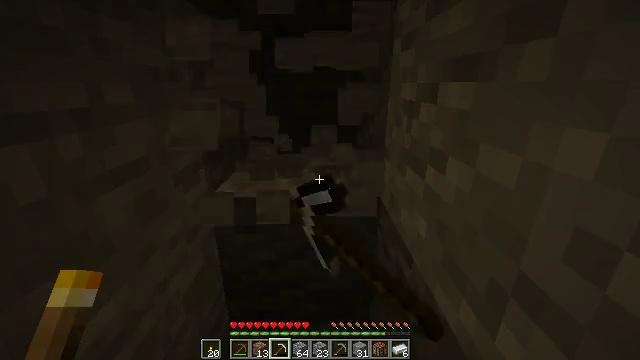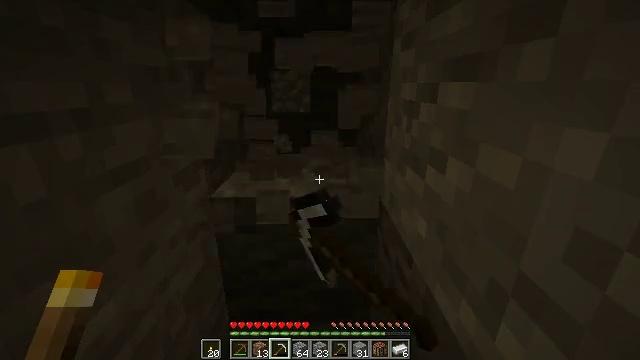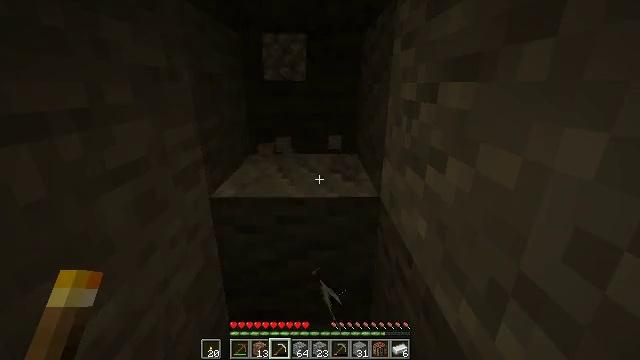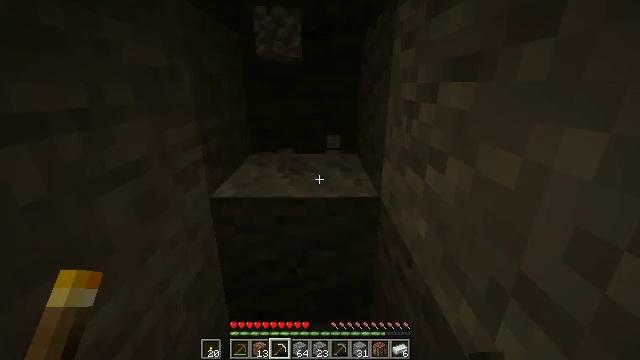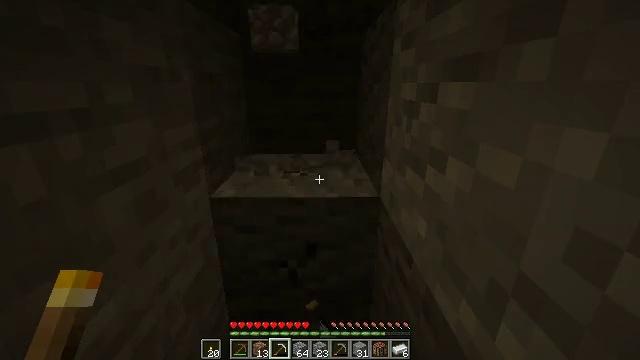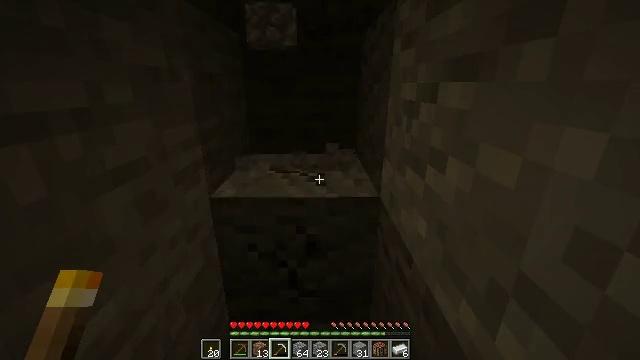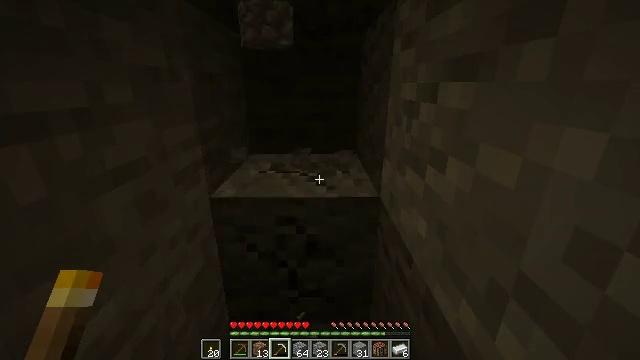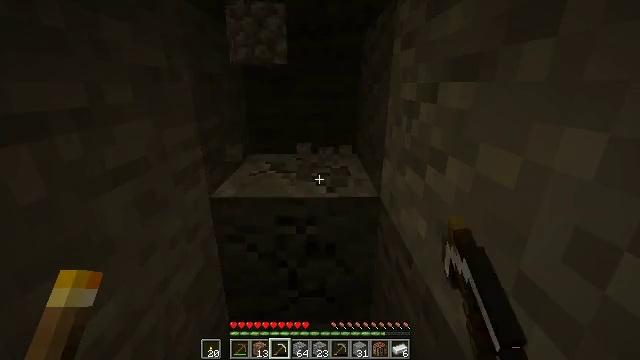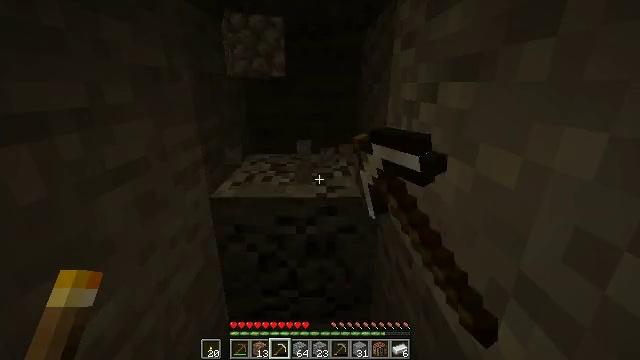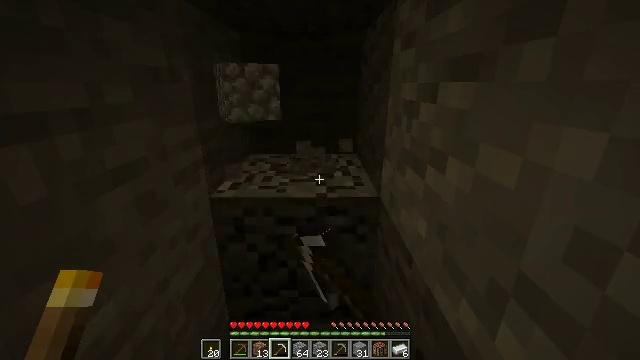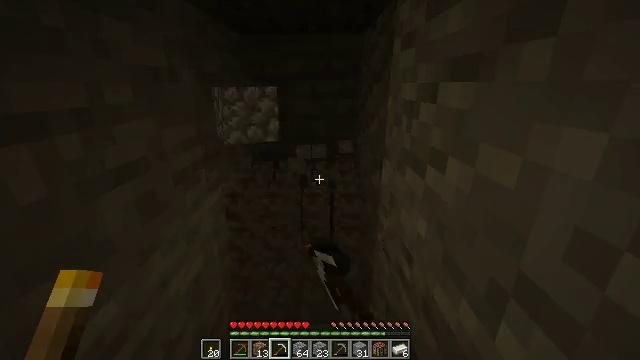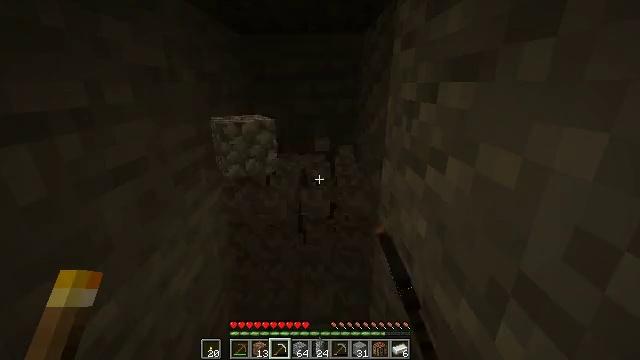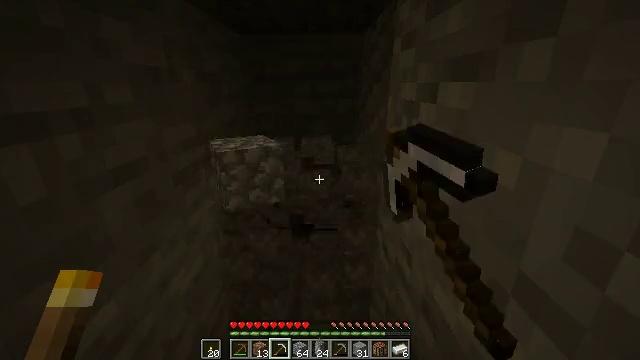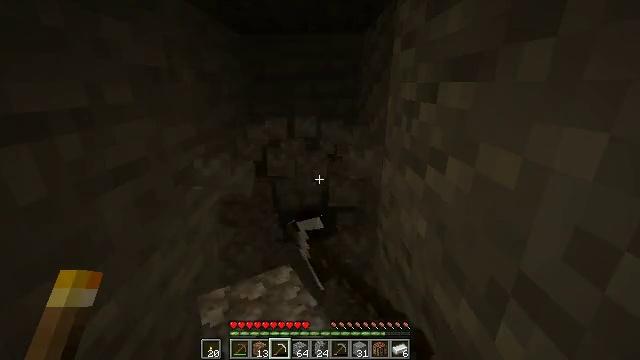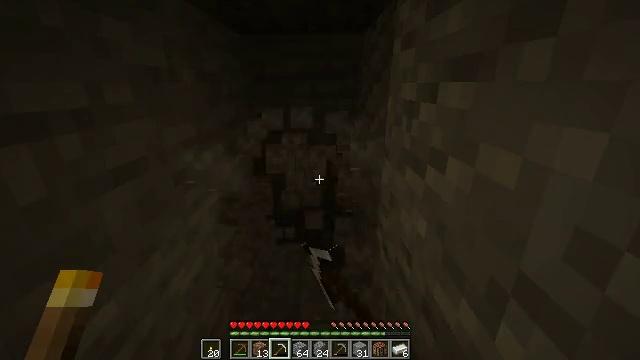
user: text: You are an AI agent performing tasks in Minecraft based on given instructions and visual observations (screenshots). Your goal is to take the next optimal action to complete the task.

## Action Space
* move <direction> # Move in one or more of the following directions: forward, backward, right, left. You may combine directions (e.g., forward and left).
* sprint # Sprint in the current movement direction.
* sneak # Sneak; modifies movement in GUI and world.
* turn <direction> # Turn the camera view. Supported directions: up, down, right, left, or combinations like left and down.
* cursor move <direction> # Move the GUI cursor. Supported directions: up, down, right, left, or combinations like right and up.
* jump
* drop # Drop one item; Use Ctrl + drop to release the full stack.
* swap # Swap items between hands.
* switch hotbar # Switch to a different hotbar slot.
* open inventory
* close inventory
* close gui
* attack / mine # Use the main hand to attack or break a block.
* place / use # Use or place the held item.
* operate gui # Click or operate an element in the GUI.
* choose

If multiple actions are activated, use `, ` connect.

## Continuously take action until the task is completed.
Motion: motion action
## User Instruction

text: Collect andesite by mining it.
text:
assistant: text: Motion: attack / mine
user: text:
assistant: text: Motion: attack / mine
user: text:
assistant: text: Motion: attack / mine
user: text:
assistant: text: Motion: attack / mine
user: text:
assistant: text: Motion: attack / mine
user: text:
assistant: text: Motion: attack / mine
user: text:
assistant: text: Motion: attack / mine
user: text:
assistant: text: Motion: attack / mine
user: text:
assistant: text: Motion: attack / mine
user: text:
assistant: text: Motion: attack / mine
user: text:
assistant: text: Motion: attack / mine
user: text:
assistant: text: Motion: attack / mine
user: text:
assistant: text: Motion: attack / mine
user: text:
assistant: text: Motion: attack / mine
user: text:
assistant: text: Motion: attack / mine